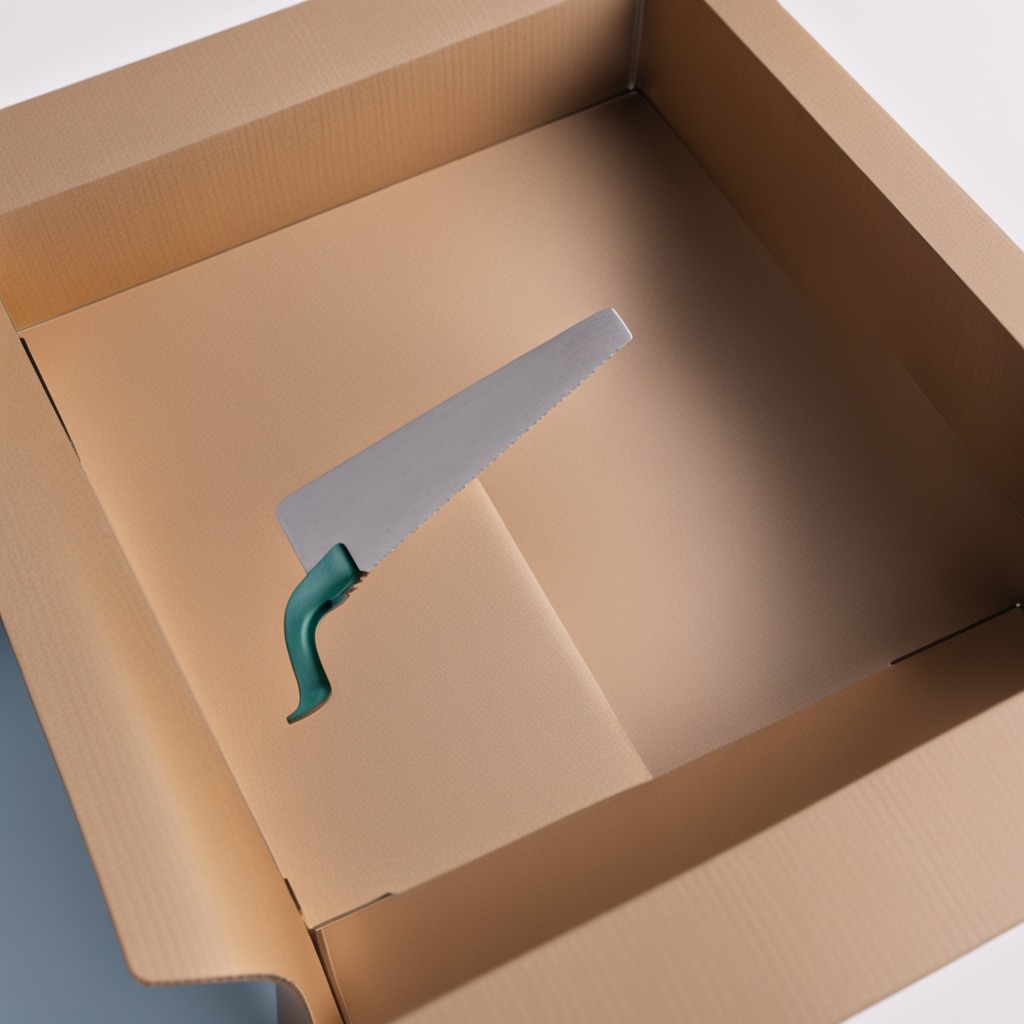
A metal saw is lying on a clean dry cardboard box surface in an outdoor workshop during daytime bright natural light soft shadows slightly creased but